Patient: sex M, age 48
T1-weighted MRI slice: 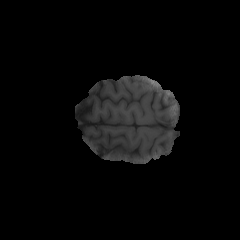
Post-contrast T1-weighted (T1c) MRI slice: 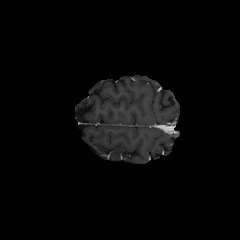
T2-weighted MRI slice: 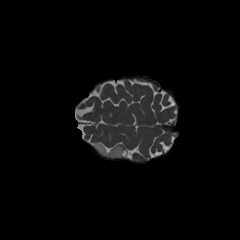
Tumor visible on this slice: yes
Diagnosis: Astrocytoma, IDH-mutant
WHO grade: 3